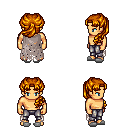
a pixel art fantasy rpg character, male body template, human, tanned skin, gray tattered cape, metal pants, dark blonde princess hairstyle, white slippers, four views (front, back, left, right), 2x2 character sprite sheet, small pixel art, hard edges, no anti-aliasing